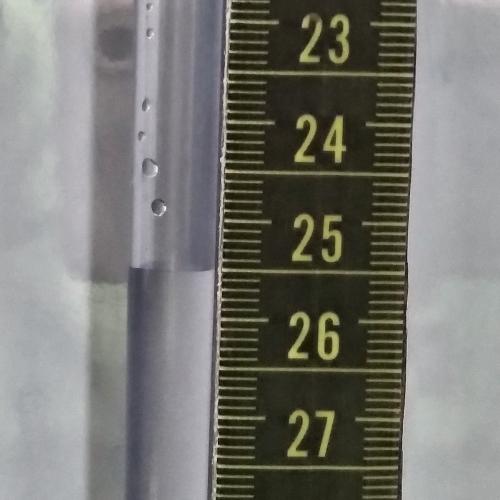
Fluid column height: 25.5 cm